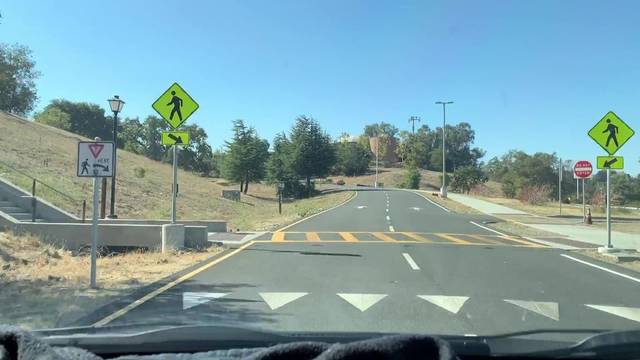
Region: United States
Coordinates: 37.363, -122.13